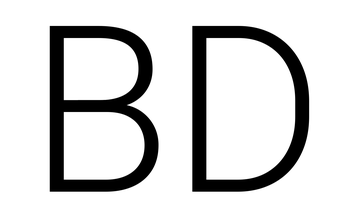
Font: Roboto_Light